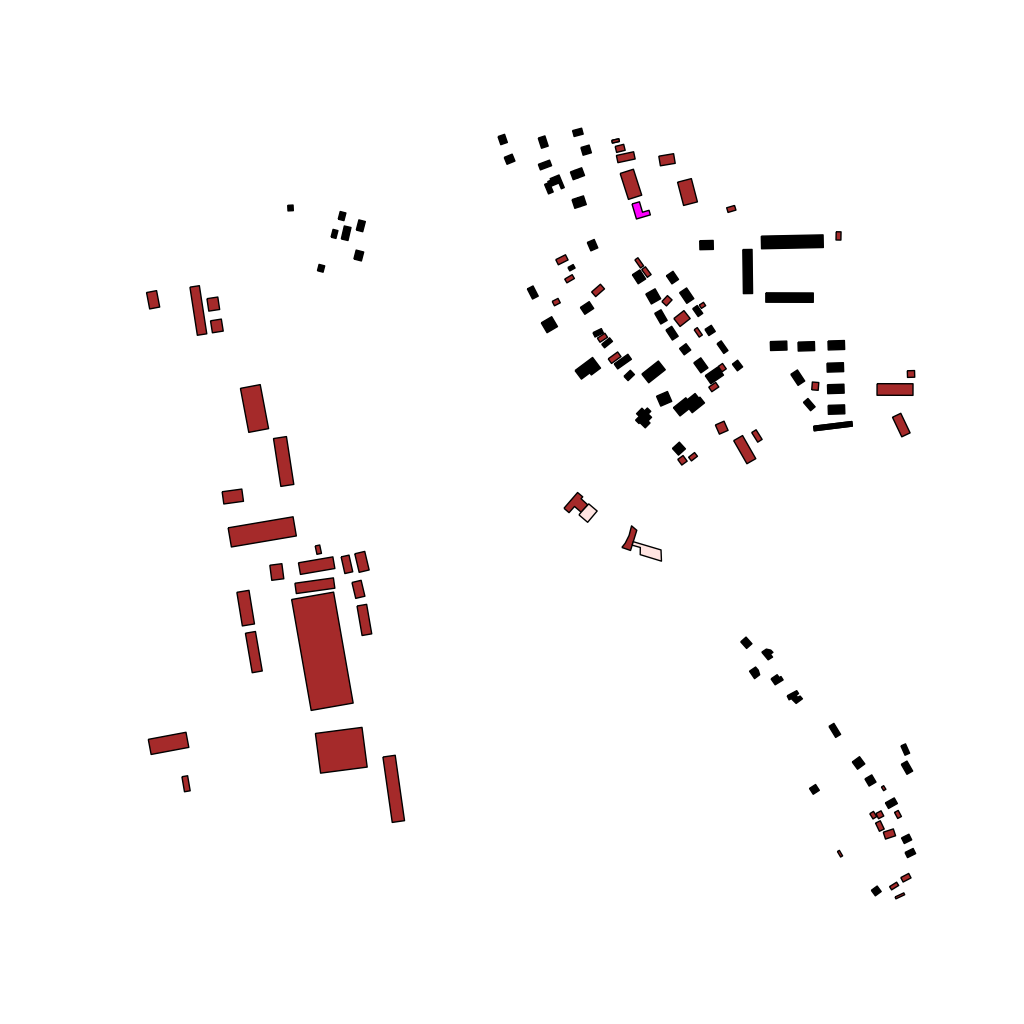
Tags: overhead vector_map, industrial, recreation, residential, special, transport, soviet, individual_rise, low_rise, density_1, Building, Facility, Gas, Police, 1.0 km²